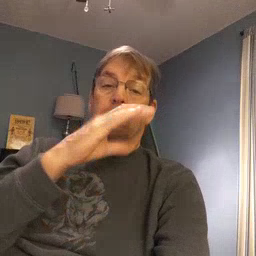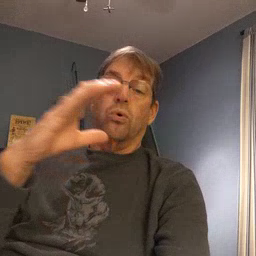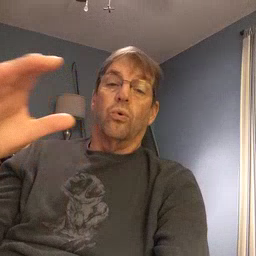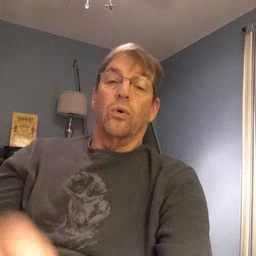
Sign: balloon